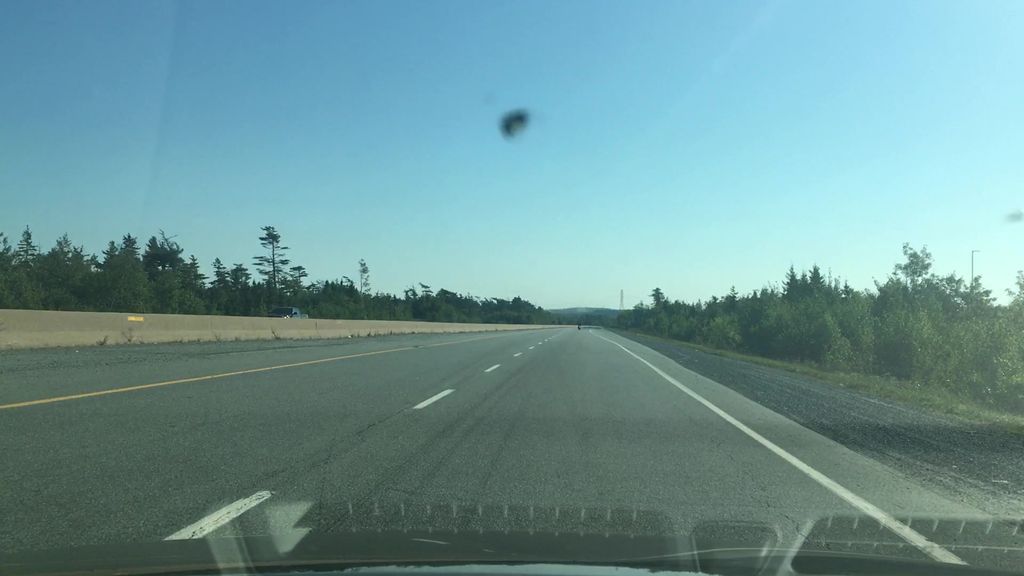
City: halifax